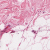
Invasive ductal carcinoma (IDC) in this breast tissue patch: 0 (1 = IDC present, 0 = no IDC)